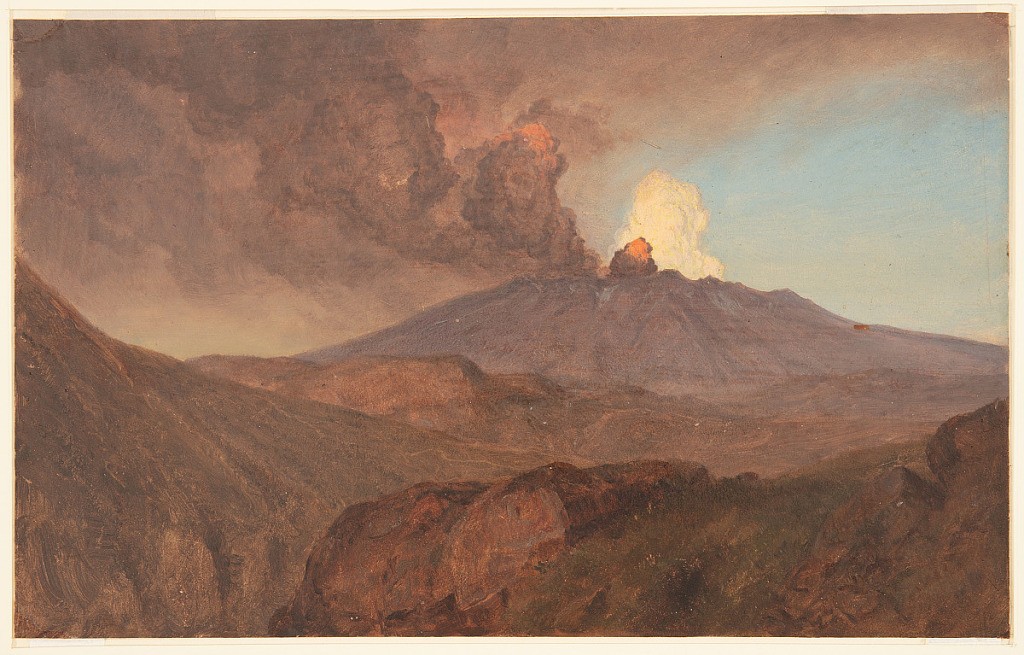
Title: Sangay Erupting, Ecuador
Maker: Frederic Edwin Church, American, 1826–1900
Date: July 1857
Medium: Brush and oil, graphite on tan paperboard
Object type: Drawing
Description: Landscape sketch showing a distant view of the Ecuadorian volcano, Sangay, erupting. The foreground consists of dark brown, rugged terrain that ascends steeply nearly the left and right margins. A similarly dark, rocky, and rugged landscape extends through the middle distance to the base of the conical volcano. The volcano itself is somewhat truncated in form with a serrated crater rim and dark furrows running down its slope. Simultaneously dark and light plumes of smoke billow out the crater and drift to the left as they ascend. The dark smoke plumes catch the orange-red light of the setting sun while the whitish-gray plume behind it resembles a cumulonimbus cloud. The sky is clear and blue, aside from the dispersed brown ash that darkens it.